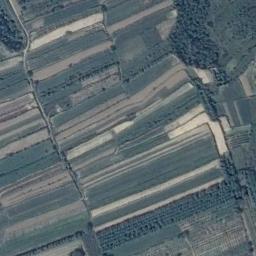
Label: terrace